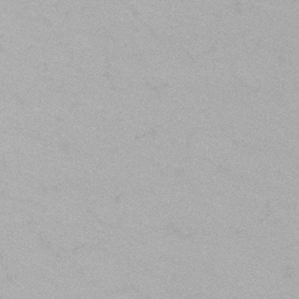
Label: frost